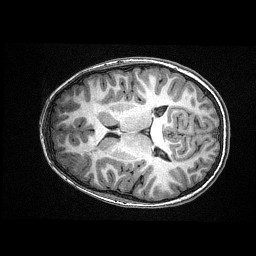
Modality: T1w
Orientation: axial
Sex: male
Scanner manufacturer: siemens
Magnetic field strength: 3 T
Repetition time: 2.3 s
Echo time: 0.00336 s